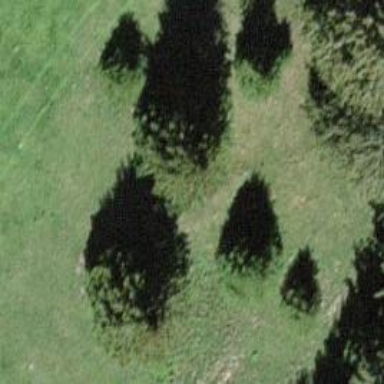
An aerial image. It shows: Needle-leaved tree in its natural environment.